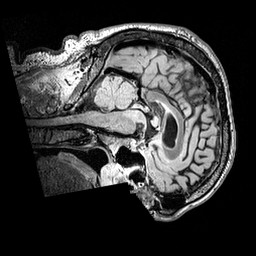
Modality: FLAIR
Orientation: sagittal
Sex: male
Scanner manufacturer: siemens
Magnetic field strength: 3 T
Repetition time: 5 s
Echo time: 0.395 s